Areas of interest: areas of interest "Industrial Park"
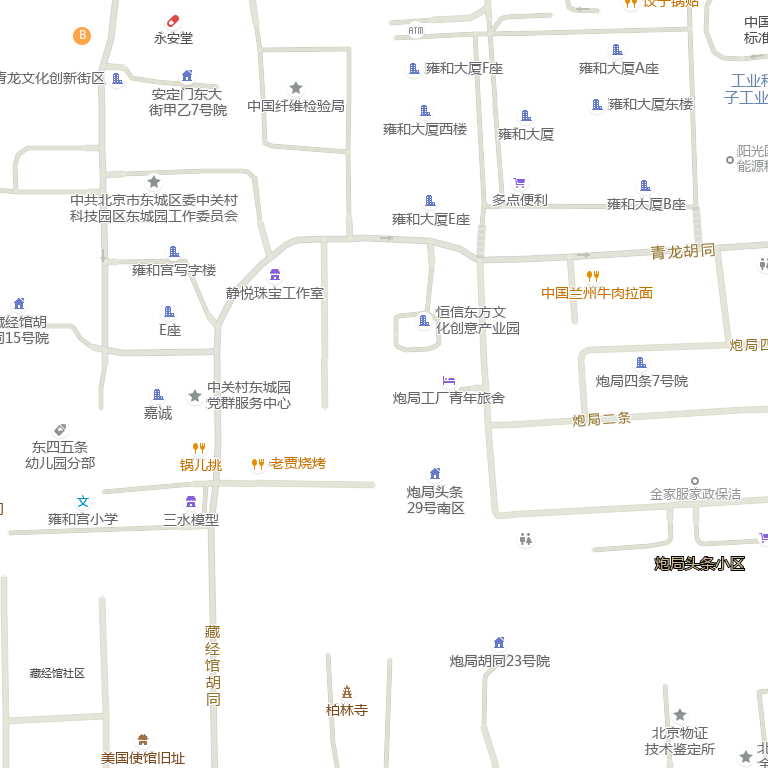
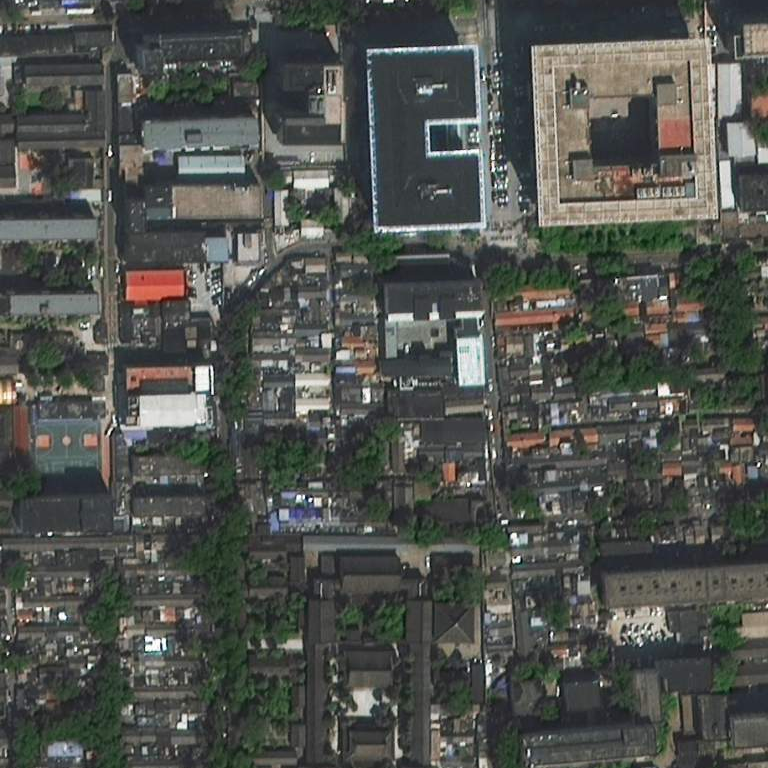